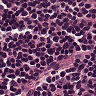
Metastatic tissue present: no